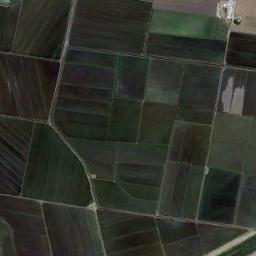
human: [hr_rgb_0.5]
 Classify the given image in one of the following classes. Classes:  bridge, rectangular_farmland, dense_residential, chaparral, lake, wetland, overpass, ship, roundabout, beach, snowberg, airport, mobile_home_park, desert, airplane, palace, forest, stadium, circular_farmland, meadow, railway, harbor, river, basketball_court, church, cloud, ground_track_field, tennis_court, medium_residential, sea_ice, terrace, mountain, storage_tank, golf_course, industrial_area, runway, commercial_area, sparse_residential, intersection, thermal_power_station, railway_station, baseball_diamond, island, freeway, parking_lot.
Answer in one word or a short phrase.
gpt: rectangular_farmland